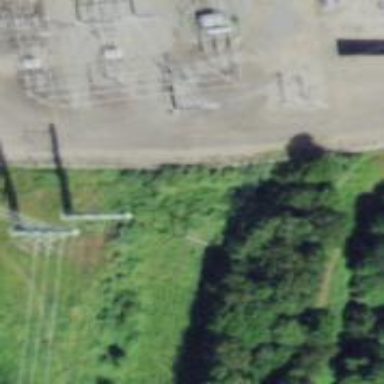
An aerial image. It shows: H-frame power pole.